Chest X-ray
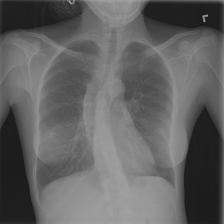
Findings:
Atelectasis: negative
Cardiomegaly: negative
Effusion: negative
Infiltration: negative
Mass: negative
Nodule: negative
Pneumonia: negative
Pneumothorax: negative
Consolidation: negative
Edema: negative
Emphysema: negative
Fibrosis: negative
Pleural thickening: negative
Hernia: negative